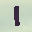
Label: 1